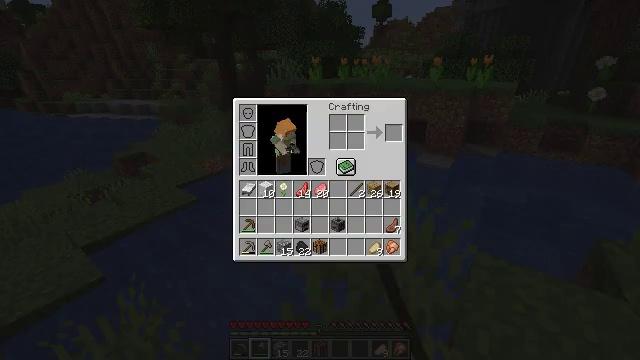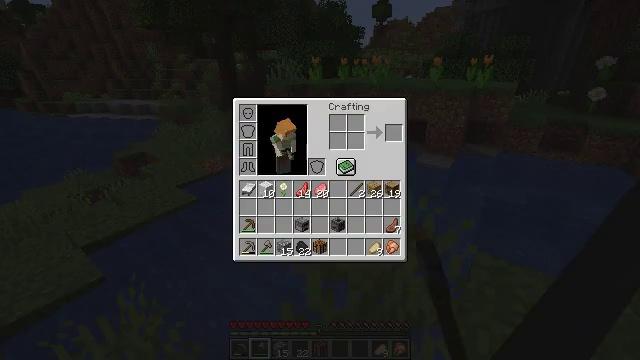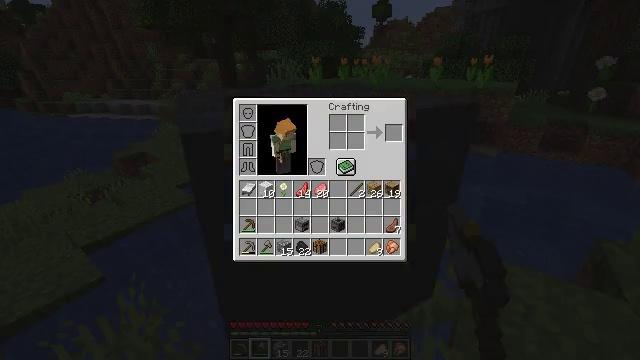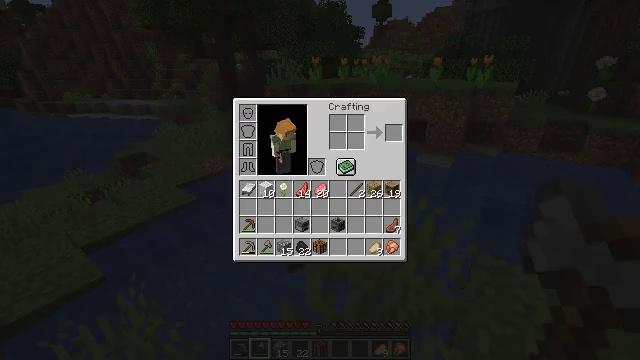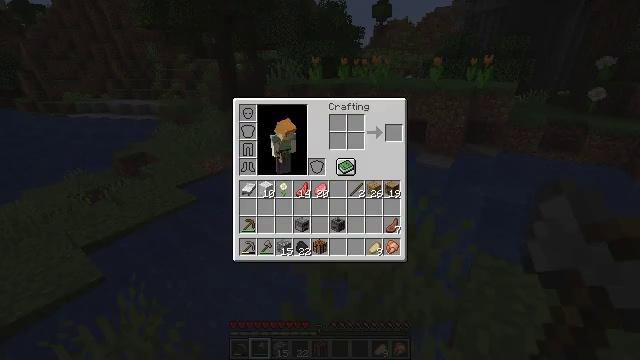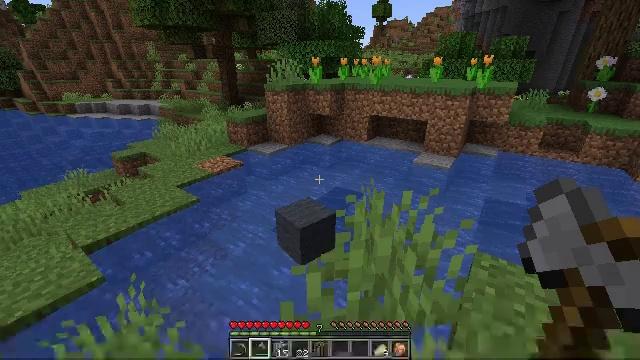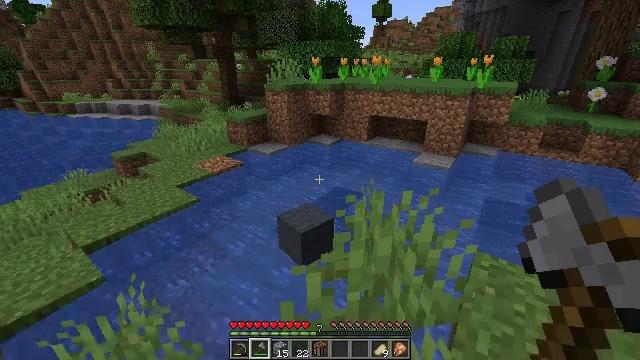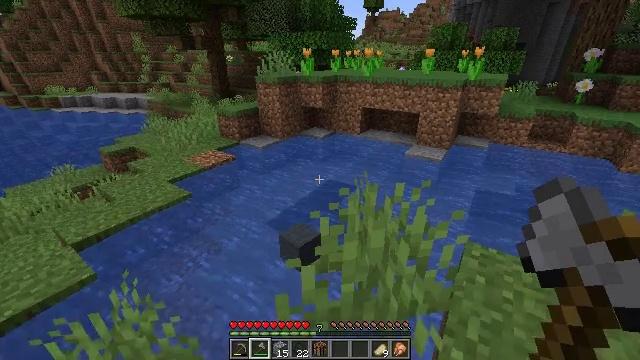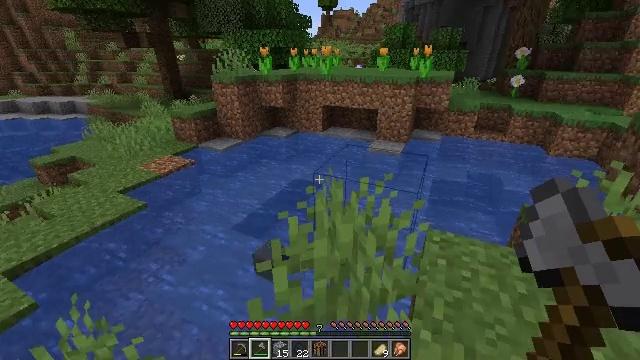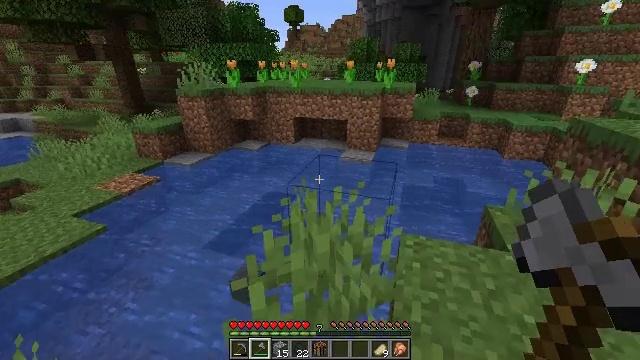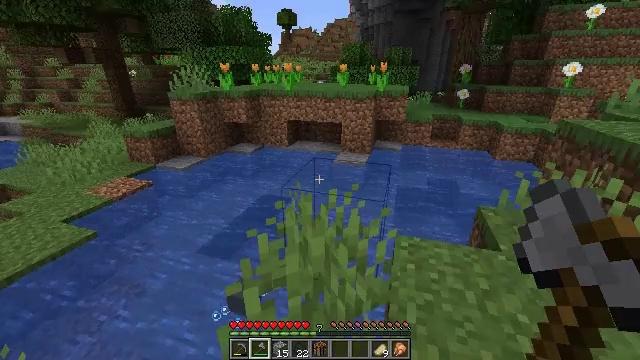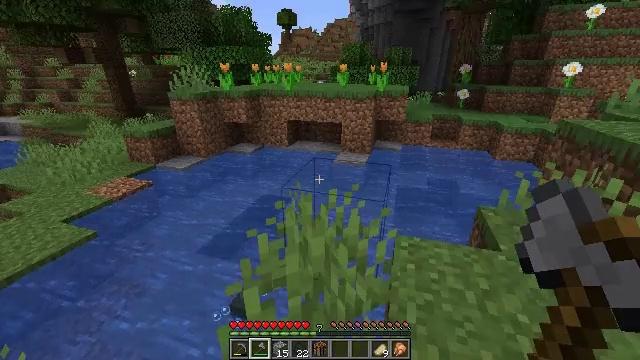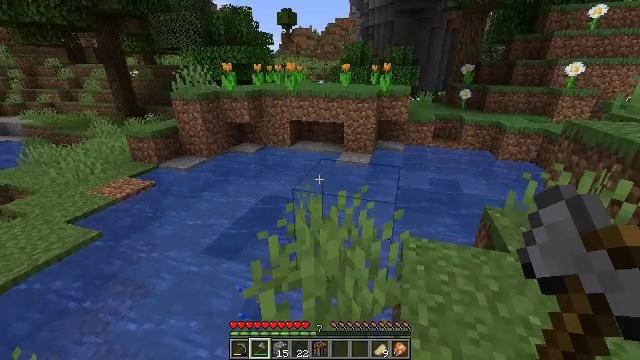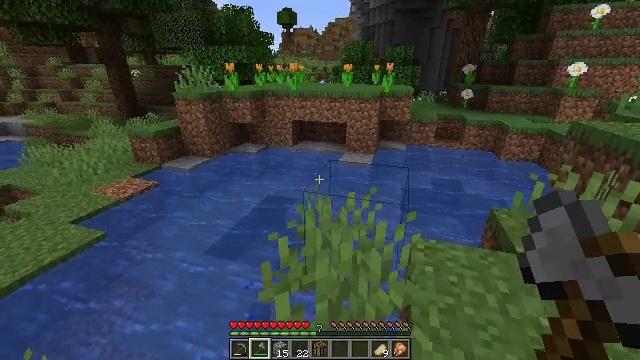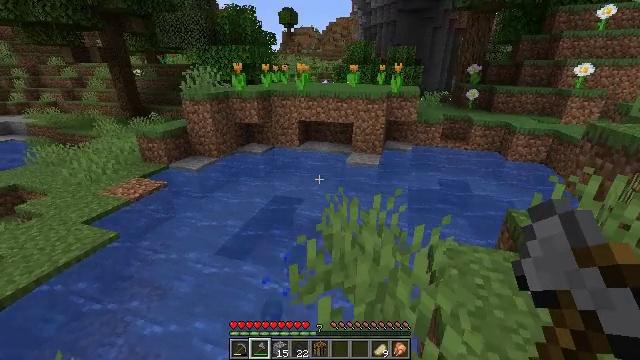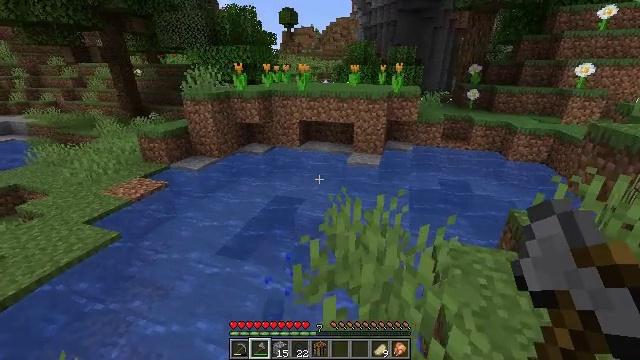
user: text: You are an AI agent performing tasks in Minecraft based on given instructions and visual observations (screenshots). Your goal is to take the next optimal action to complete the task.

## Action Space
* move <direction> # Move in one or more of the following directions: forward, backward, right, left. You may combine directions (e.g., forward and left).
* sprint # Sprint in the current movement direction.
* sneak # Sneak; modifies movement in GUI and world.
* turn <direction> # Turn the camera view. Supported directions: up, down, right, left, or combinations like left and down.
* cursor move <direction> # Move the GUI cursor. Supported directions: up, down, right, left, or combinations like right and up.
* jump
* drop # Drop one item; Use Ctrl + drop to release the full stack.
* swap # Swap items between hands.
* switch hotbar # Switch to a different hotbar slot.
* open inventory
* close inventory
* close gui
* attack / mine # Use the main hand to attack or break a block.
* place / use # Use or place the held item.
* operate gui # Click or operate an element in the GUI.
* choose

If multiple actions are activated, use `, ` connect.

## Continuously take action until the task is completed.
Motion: motion action
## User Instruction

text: Remove an oxeye daisy from the inventory.
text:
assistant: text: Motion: open gui
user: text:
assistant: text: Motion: no_op
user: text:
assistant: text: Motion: no_op
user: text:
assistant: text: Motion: no_op
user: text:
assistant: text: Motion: no_op
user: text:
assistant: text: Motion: close gui
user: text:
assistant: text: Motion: turn right and down
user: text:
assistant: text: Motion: turn right
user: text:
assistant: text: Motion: turn right and up
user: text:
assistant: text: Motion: turn right
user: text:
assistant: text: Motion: no_op
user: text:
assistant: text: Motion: move left
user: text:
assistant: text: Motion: move left
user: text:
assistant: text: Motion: move left
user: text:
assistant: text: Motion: move left
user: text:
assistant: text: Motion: move left
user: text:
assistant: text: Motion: move left
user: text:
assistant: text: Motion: move left
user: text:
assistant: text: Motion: move left
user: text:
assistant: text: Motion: move left, turn up
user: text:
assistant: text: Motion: move left, turn up
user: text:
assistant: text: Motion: move back and move left, turn right and up
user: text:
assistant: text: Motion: move back and move left, turn right and up
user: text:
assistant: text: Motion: move back, turn right and up
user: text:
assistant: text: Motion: move back, turn up
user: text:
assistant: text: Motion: move back, open inventory
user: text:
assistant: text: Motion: open inventory
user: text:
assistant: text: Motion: open inventory
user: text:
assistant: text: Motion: cursor move left and down
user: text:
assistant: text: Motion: cursor move left